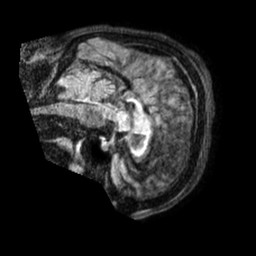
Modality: FLAIR
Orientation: sagittal
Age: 69
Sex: female
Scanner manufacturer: philips
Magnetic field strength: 1.5 T
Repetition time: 4.8 s
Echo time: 0.3364 s